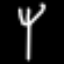
Label: fork